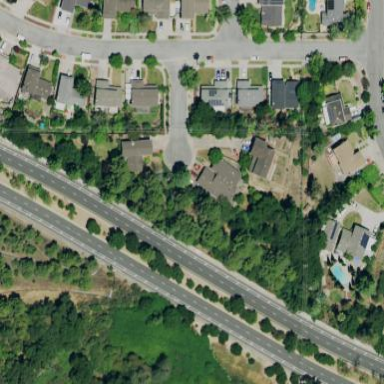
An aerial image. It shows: Paved sidewalk along the footway.